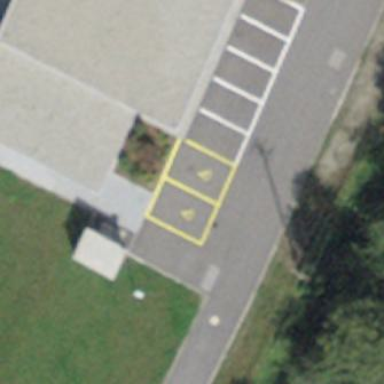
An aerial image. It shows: Designated parking space for disabled individuals.